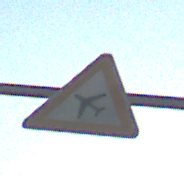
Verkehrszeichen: FlugbetriebRechts
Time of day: MorningAfternoon
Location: Outdoor (Suburban)
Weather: PartlyCloudy
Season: NotSpecified
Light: Natural